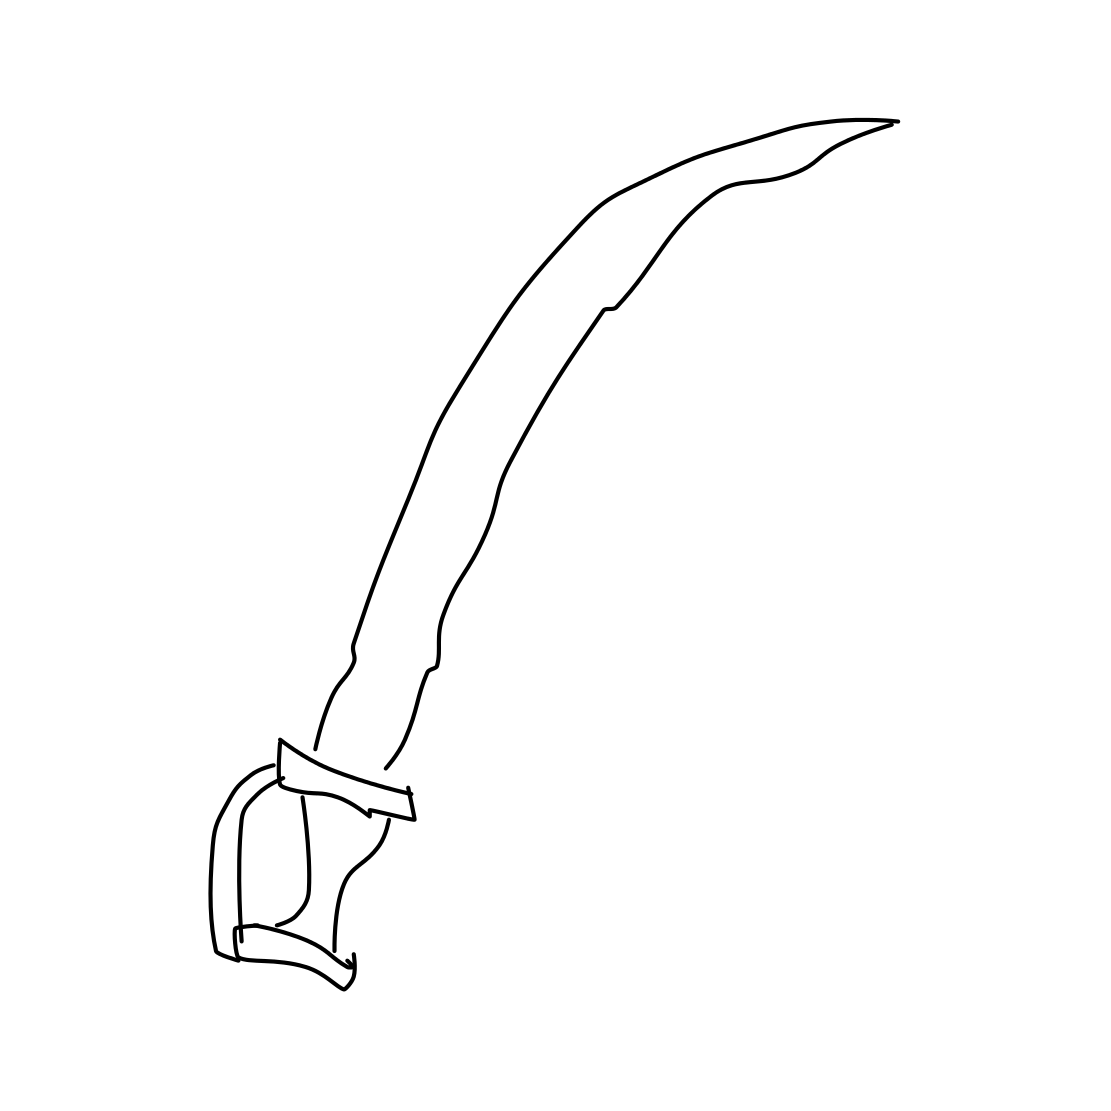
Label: sword